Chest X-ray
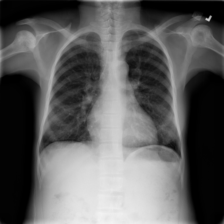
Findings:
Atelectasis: positive
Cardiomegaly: negative
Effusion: negative
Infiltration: positive
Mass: negative
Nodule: negative
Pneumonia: negative
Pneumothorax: negative
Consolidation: negative
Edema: negative
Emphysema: negative
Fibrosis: positive
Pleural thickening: negative
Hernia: negative